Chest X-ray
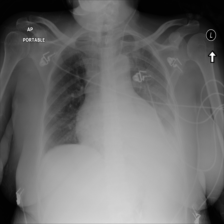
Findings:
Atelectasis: positive
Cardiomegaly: negative
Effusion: positive
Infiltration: negative
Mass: negative
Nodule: negative
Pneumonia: negative
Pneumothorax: negative
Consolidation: positive
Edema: negative
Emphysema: negative
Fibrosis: negative
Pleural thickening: negative
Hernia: negative